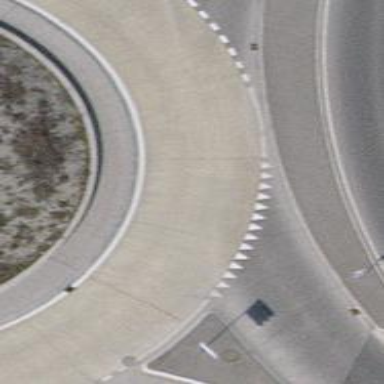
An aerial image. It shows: Secondary road with asphalt surface leading to roundabout.